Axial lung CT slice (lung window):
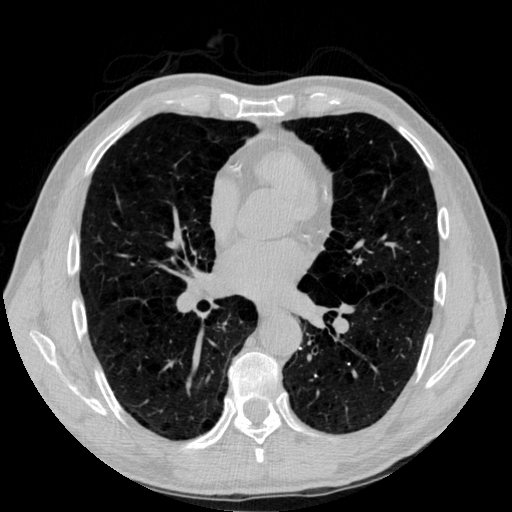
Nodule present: no